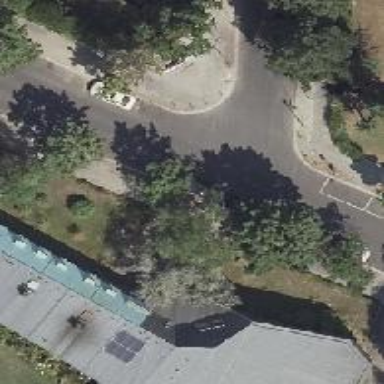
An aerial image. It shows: Residential road with asphalt surface. There are separate sidewalks and parallel on-street parking lanes on both sides.